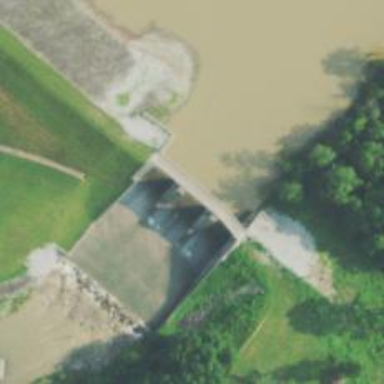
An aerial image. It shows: Dam across waterway.